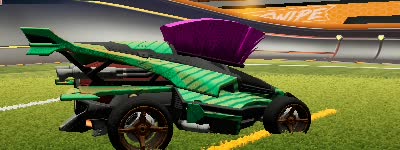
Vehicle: aftershock